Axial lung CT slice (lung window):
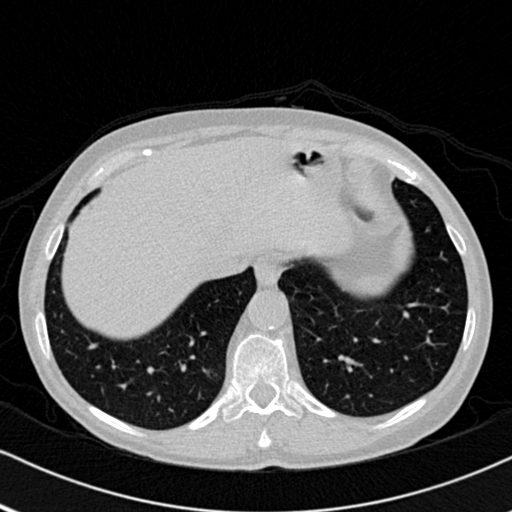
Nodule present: no